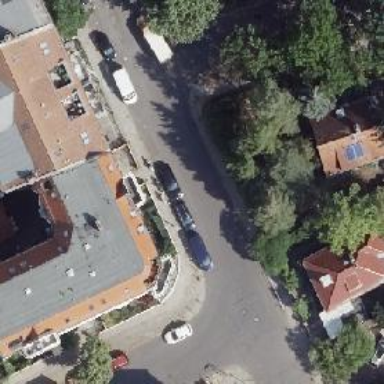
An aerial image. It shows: Unique apartment building with double saltbox roof shape.